Question: I want to achieve the following effect using HTML & CSS:
---
## Printscreen

---
However, I'm not sure if I'm doing it correctly.
The current state is the following:
'''
<div class="post"><!-- Posts are just divs with a white background -->
<div class="post-header">
<div class="left">Som Text</div>
<div class="center">
<img src="pseudo" class="center" />
</div>
<div class="right">Som Text</div>
</div>
<p class="title">Som Text</p>
</div>
'''
Then, I'm simply doing a 'margin-top:-66px;' on 'div.post div.post-header'.
This is probably not what one should do.
Can you give me an idea on how to approach this?
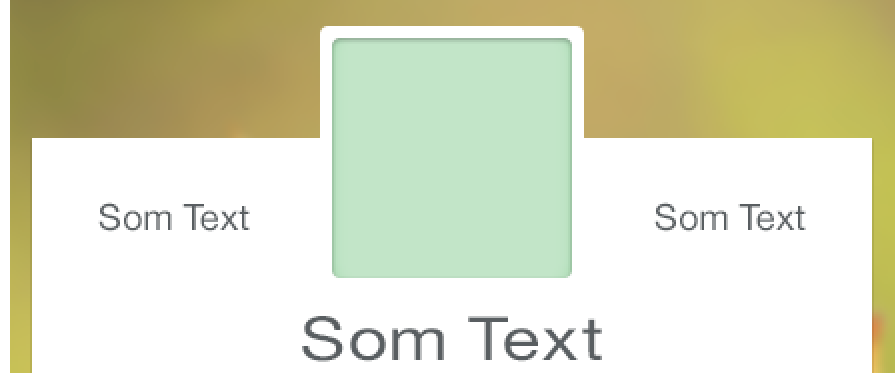
Answer: You Can Try Position-relative thing also, for this make 'post' class 'position:relative' and other class as 'position:absolute' and set them where u want